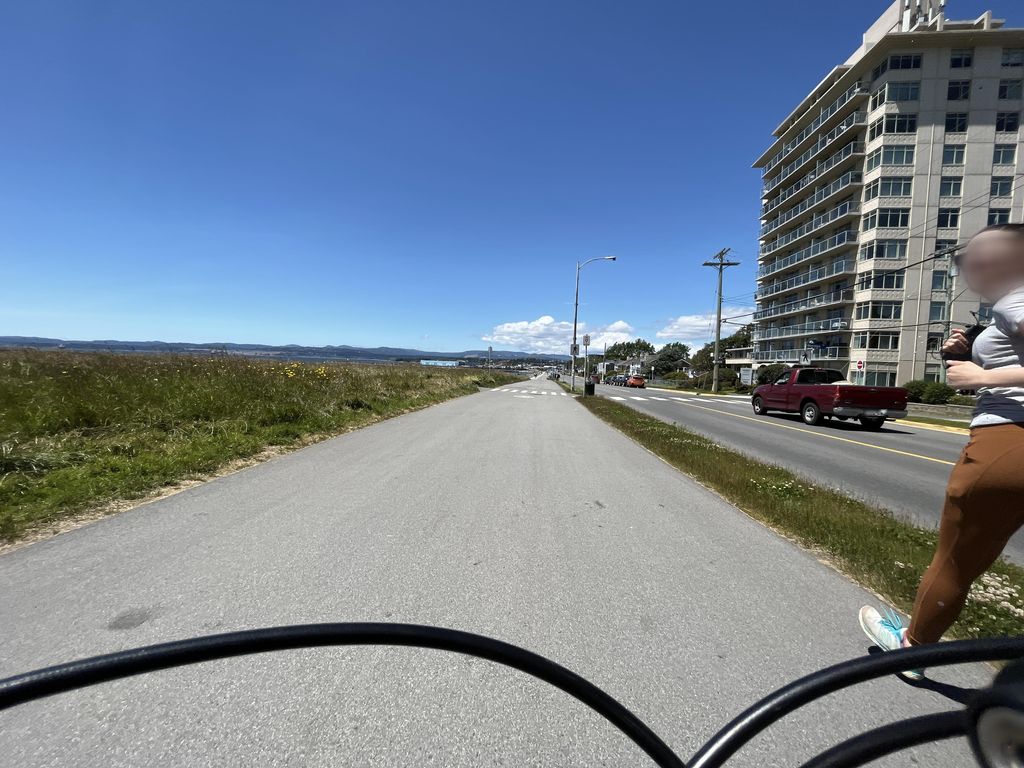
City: victoria